Question: I tried to define multiple (For-Next) loop, but i received the following error.

The code is designed to calculate values in cells (C50:C60), then use this values, to calculate values of cells (D50:D60)
I tried to wrote it in a one code, but i received that error, i tried to wrote it on 2 separates codes, but i still having this error.
Could any one help,
Thanks in advance.
The Code is :-
'''
Sub CalculateFs()
For x = 50 To 60
If Cells(x, 2) > 0 Then
Cells(x, 3) = (Abs(Cells(x, 1)) / (Cells(22, 1) * WorksheetFunction.Pi * Cells(22, 3) ^ 2 * 0.25) / Cells(40, 2)) + (Cells(x, 2) / (Cells(22, 1) * WorksheetFunction.Pi * Cells(22, 3) ^ 2 * 0.25))
Else
Cells(x, 3) = Abs(Cells(x, 1)) / (Cells(22, 1) * WorksheetFunction.Pi * Cells(22, 3) ^ 2 * 0.25) / Cells(40, 2)
End If
Next x
For S = 50 To 60
Cells(S, 4) = WorksheetFunction.Min(((95000 / Cells(S, 3)) - (2.5 * Cells(17, 2))), (300 * 252 / Cells(S, 3)), (300), ((94600 / Cells(S, 3)) - (2.5 * Cells(17, 2))))
Next S
End Sub
'''
Note:-
The first part of the code (X-Values) is good and has no errors message, but the errors appears always with the second part (S-Values)
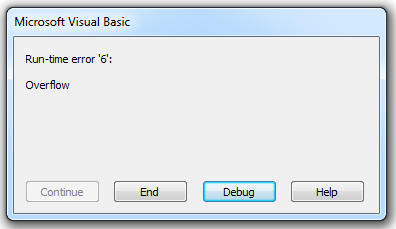
Answer: As JvdV points out the error is likely due to the following statement
> "You attempt to use a number in a calculation, and that number is
coerced into an integer, but the result is larger than an integer"
replace this line:
'''
Cells(S, 4) = WorksheetFunction.Min(((95000 / Cells(S, 3)) - (2.5 * Cells(17, 2))), (300 * 252 / Cells(S, 3)), (300), ((94600 / Cells(S, 3)) - (2.5 * Cells(17, 2))))
'''
with this:
'''
Cells(S, 4) = WorksheetFunction.Min(((95000 / Cells(S, 3)) - (2.5 * Cells(17, 2))), (300& * 252& / Cells(S, 3)), (300), ((94600 / Cells(S, 3)) - (2.5 * Cells(17, 2))))
'''
Effectively casting these numbers to a long (rather than an integer, <URL>